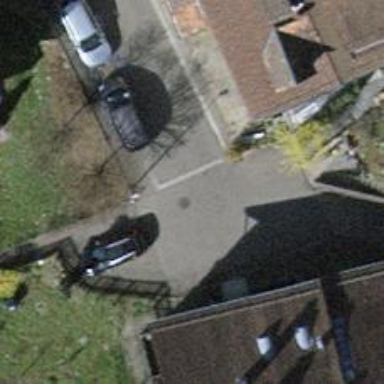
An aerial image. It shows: Turning circle on the road.